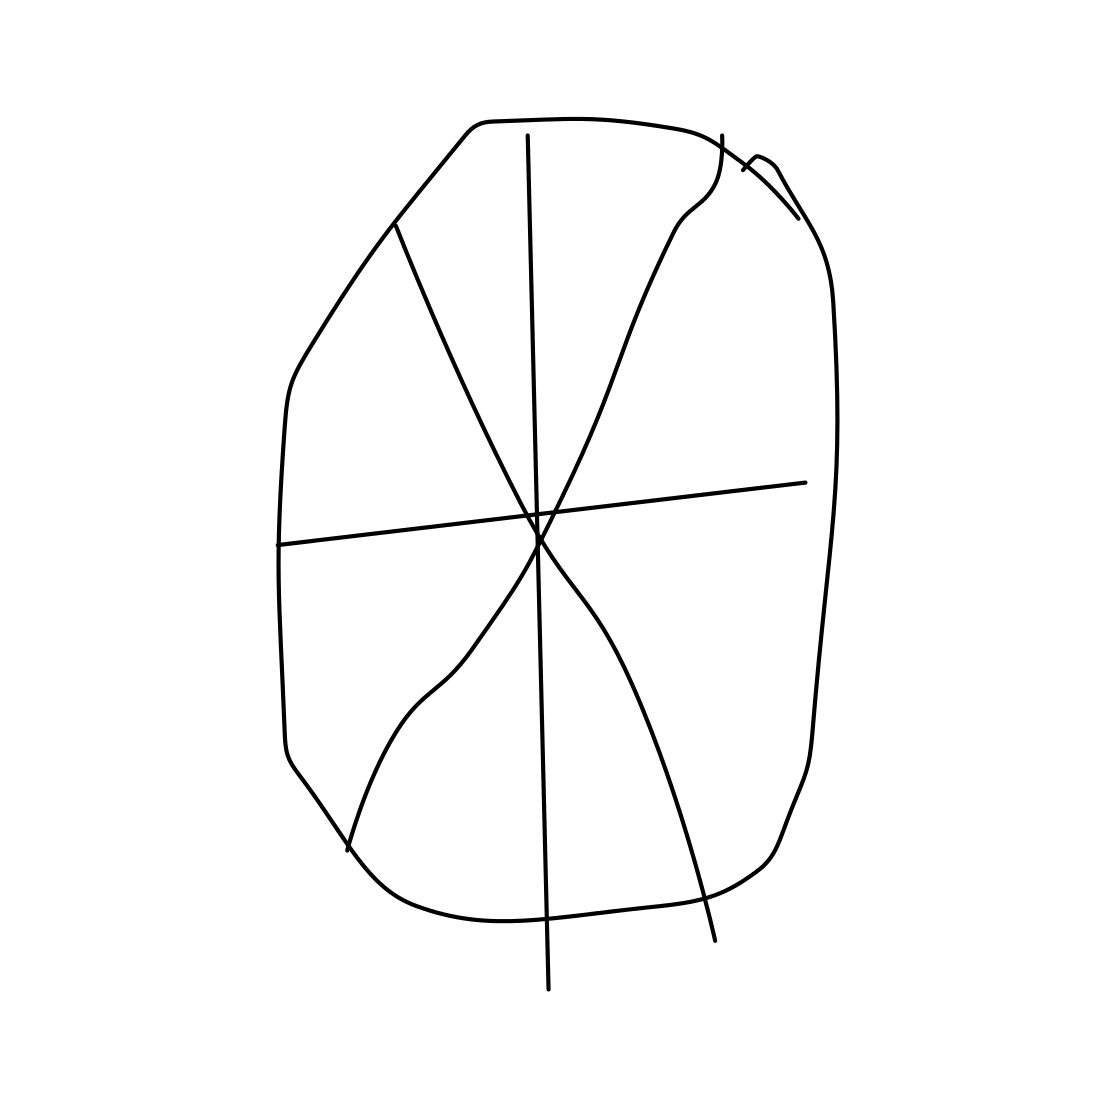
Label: wheel